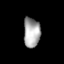
Tissue: lung
Cell type: Others
Senescence score: 0.2085
Nuclear area (px): 479
Mean DAPI intensity: 169.445